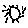
Label: sun